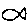
Label: fish